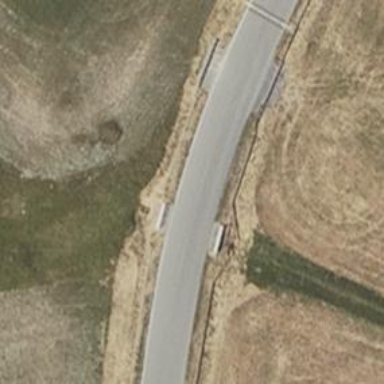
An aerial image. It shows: Asphalt road classified as tertiary.